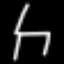
Label: chair